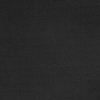
Atmospheric dust classification: dusty